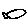
Label: fish